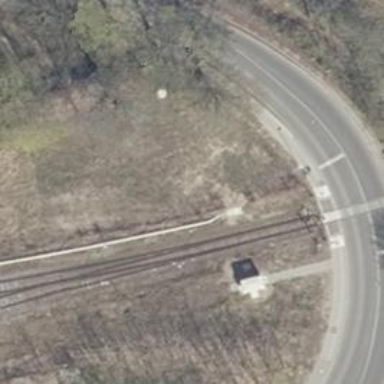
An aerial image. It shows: Railway switch with the turnout side on the right.